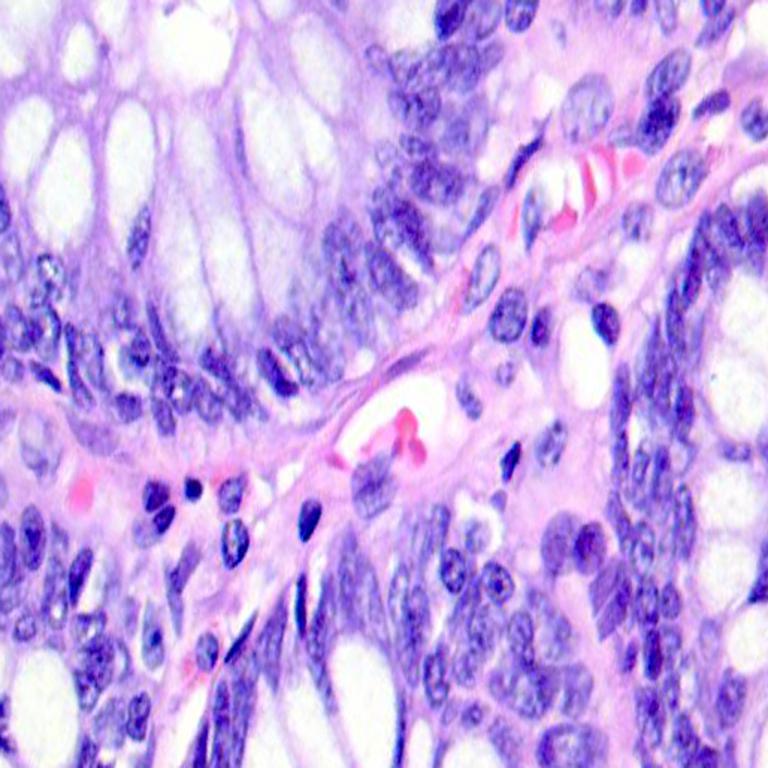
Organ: colon
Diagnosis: benign